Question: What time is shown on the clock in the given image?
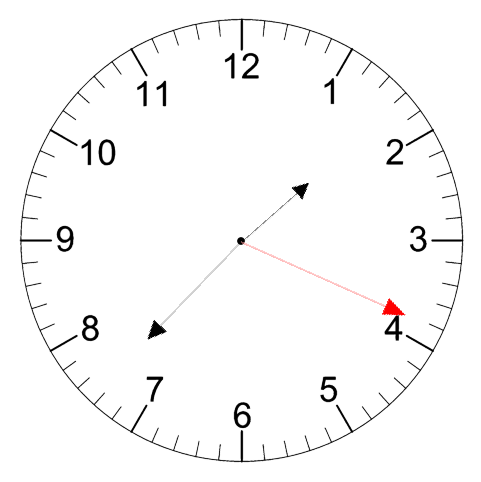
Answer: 01:37:19